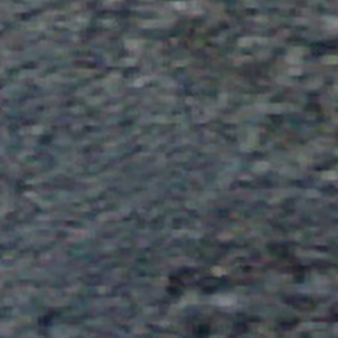
Label: other